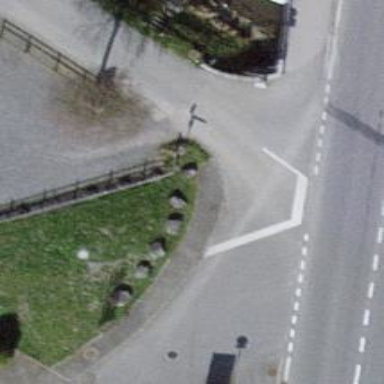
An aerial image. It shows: Block barrier.